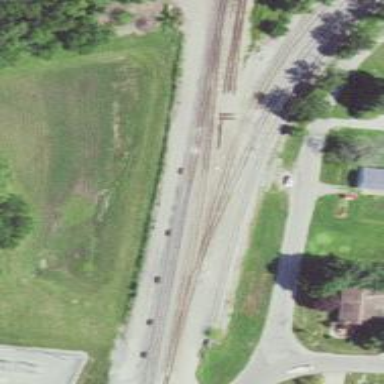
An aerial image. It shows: Railway siding for service.